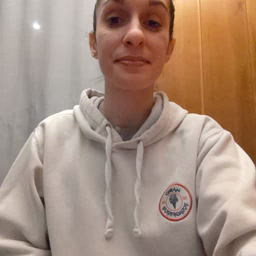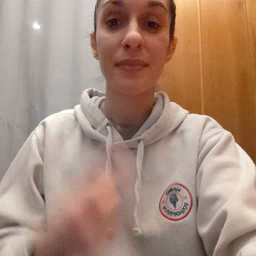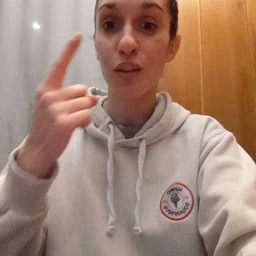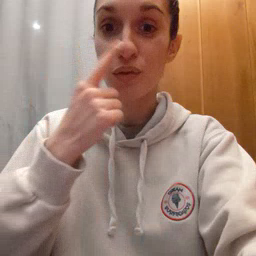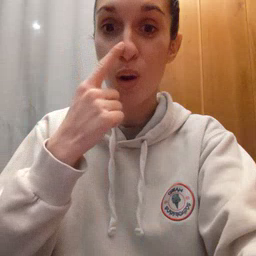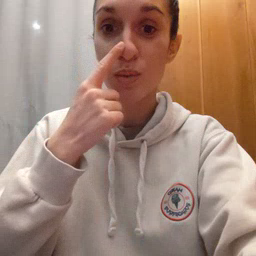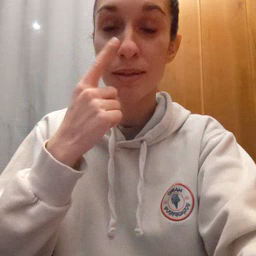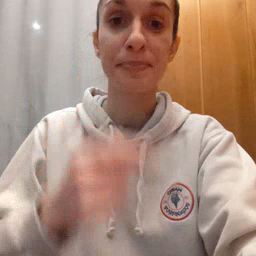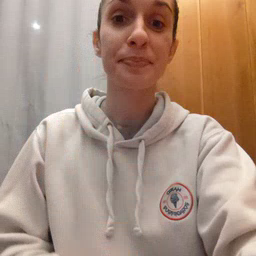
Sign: nose